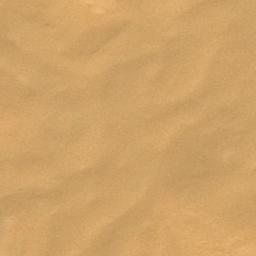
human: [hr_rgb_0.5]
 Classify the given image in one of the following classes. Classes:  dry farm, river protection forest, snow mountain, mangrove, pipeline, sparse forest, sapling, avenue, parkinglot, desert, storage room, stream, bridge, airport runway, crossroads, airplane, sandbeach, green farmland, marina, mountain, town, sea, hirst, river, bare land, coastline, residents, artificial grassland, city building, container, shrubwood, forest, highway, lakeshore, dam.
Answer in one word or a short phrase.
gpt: desert